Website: apple
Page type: billing-address
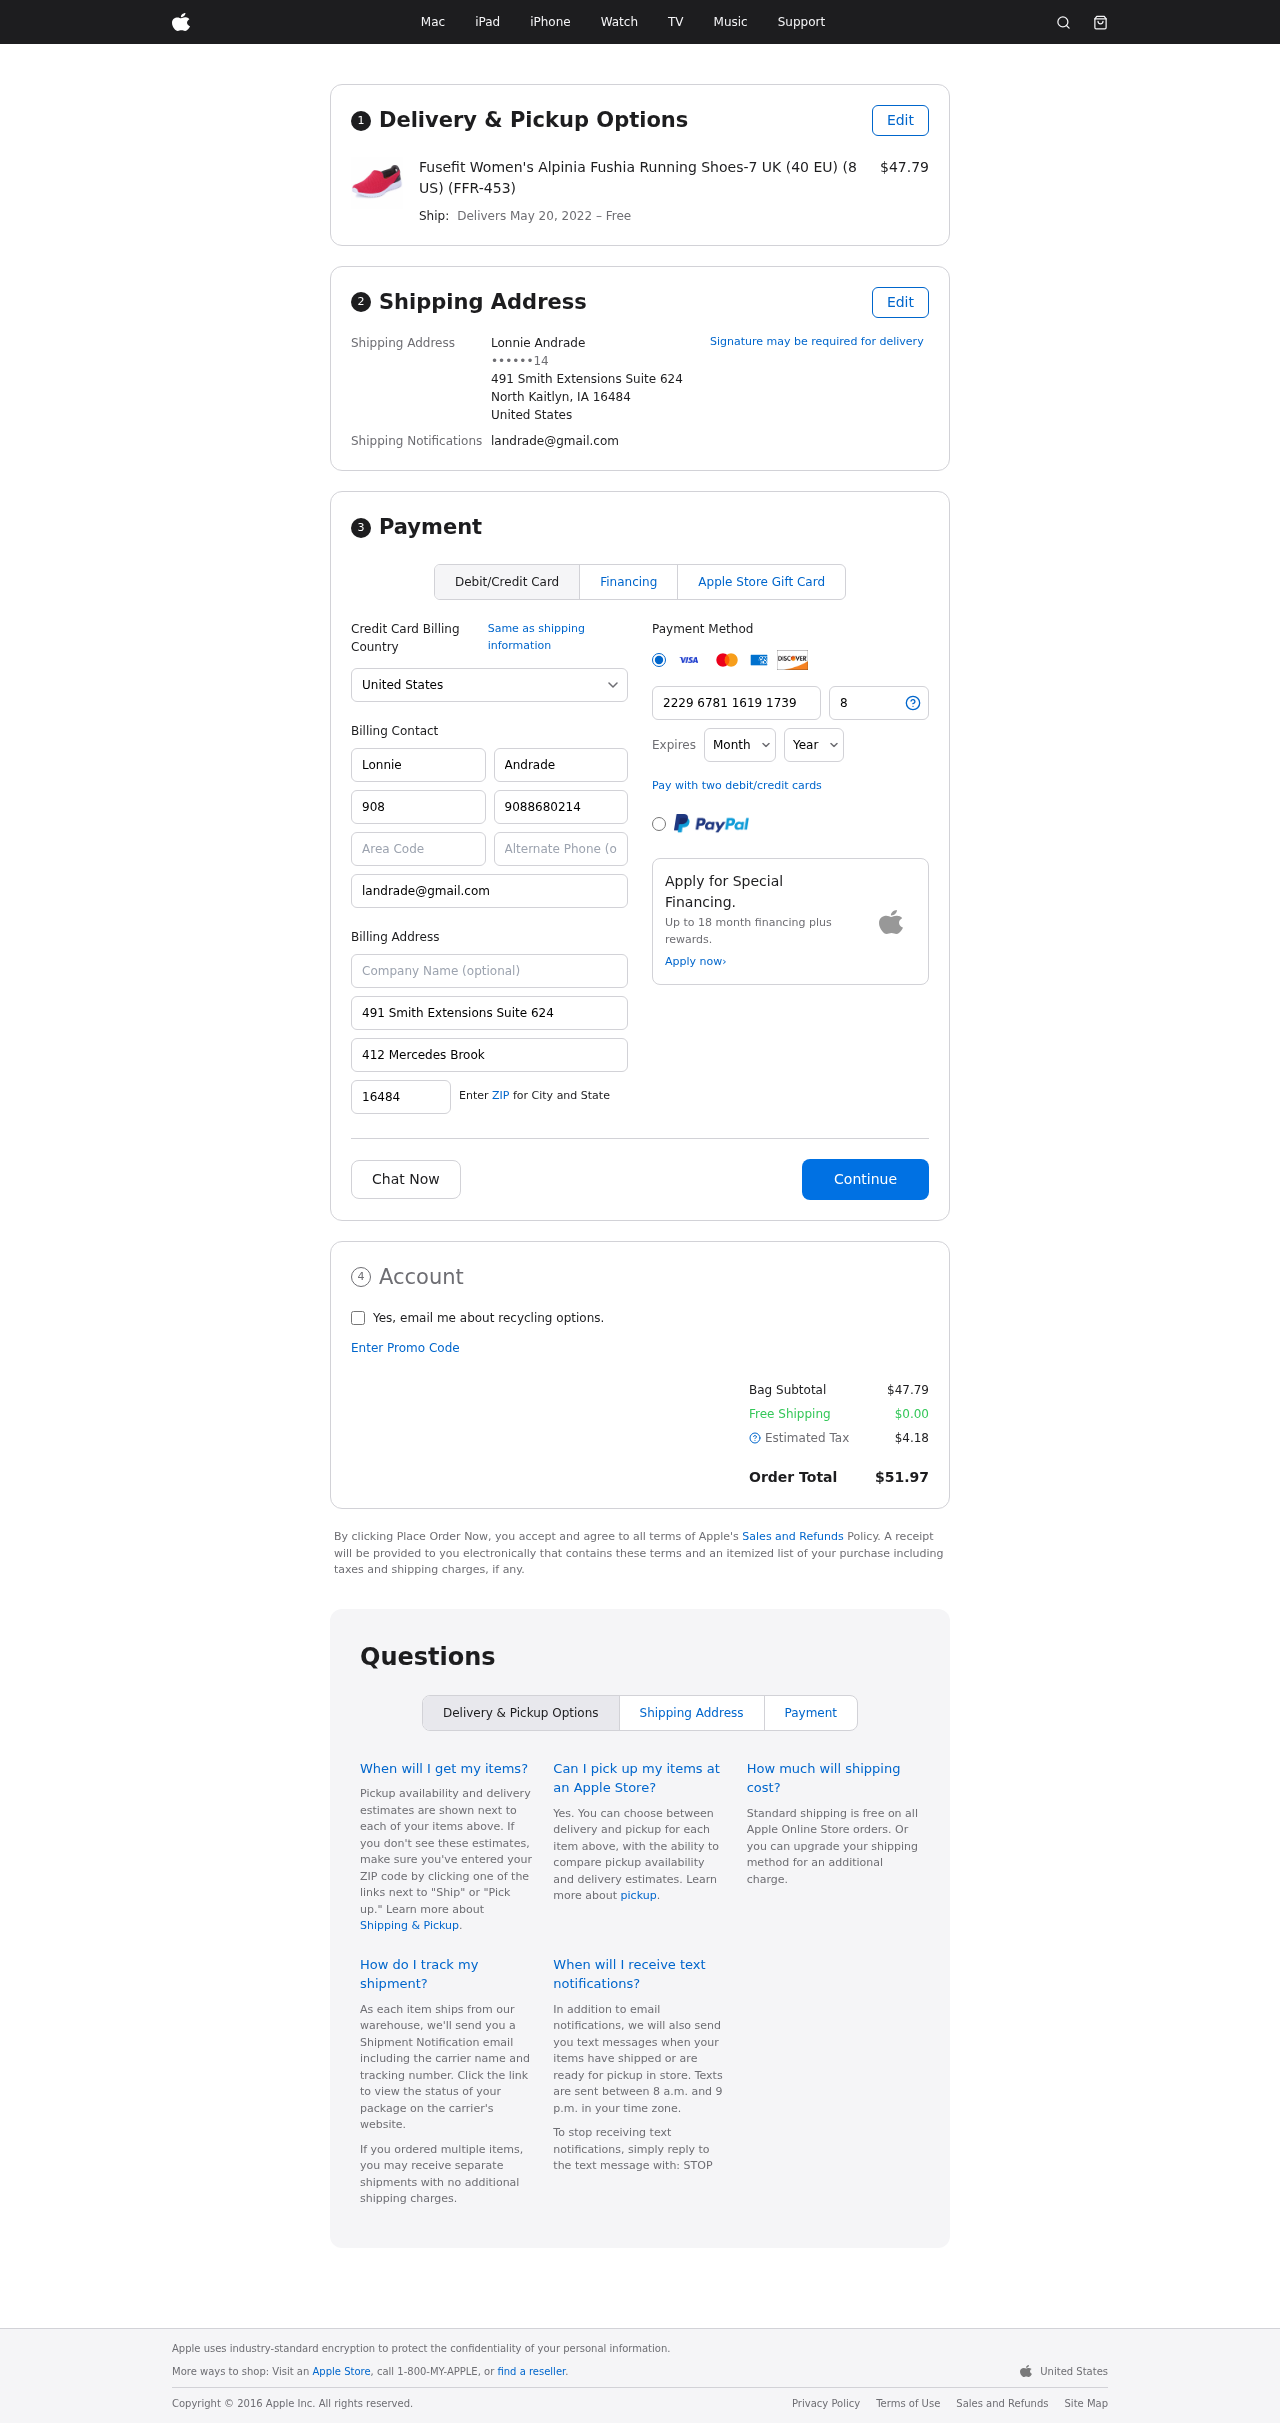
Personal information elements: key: PII_CARD_CVV
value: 885
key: PII_CARD_EXPIRY_MONTH
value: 03
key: PII_CARD_EXPIRY_YEAR
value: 30
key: PII_CARD_NUMBER
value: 2229 6781 1619 1739
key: PII_CITY_STATE_ZIP
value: North Kaitlyn, IA 16484
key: PII_COUNTRY
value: United States
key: PII_EMAIL
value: landrade@gmail.com
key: PII_FULLNAME
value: Lonnie Andrade
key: PII_STREET
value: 491 Smith Extensions Suite 624
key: PII_PHONE_MASKED
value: ••••••14
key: PII_BILLING_FIRSTNAME
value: Lonnie
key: PII_BILLING_LASTNAME
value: Andrade
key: PII_BILLING_PHONE_AREA
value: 908
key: PII_BILLING_PHONE
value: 9088680214
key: PII_BILLING_EMAIL
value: landrade@gmail.com
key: PII_BILLING_STREET
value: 491 Smith Extensions Suite 624
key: PII_BILLING_STREET2
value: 412 Mercedes Brook
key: PII_BILLING_POSTCODE
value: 16484
Product elements: key: PRODUCT1_NAME
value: Fusefit Women's Alpinia Fushia Running Shoes-7 UK (40 EU) (8 US) (FFR-453)
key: PRODUCT1_PRICE
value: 47.79
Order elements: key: ORDER_DELIVERY_DATE
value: May 20, 2022
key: ORDER_SUBTOTAL
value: $47.79
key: ORDER_SHIPPING_COST
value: $0.00
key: ORDER_TAX
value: $4.18
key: ORDER_TOTAL
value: $51.97